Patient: sex M, age 42
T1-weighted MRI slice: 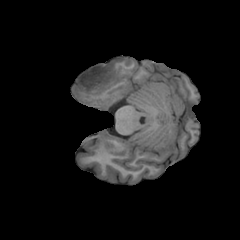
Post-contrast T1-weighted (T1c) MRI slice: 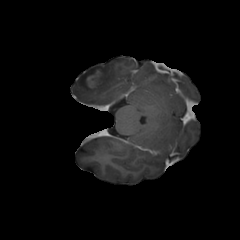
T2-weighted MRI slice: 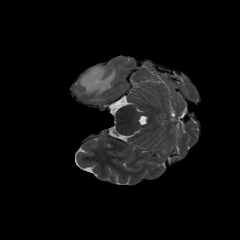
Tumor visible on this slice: yes
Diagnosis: Astrocytoma, IDH-mutant
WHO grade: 4